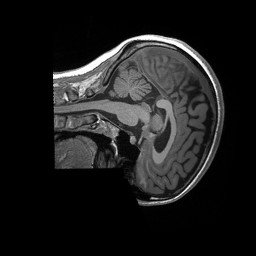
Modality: T1w
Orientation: sagittal
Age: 32
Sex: female
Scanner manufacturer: siemens
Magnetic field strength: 3 T
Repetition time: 2.4 s
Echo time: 0.00224 s